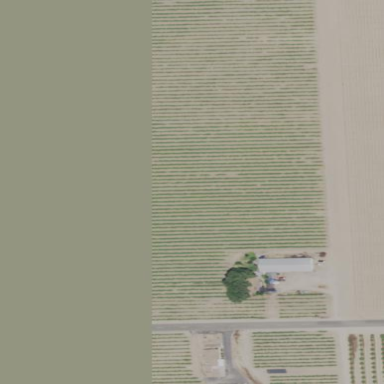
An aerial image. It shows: Vineyard growing grapes.